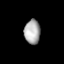
Tissue: lung
Cell type: Fibroblasts
Senescence score: 0.5654
Nuclear area (px): 382
Mean DAPI intensity: 169.874